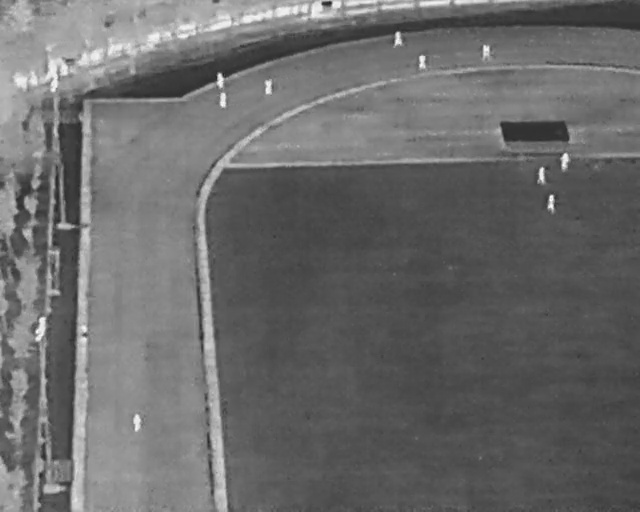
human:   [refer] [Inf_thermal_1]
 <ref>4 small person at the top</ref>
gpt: <box>[[33, 14, 35, 16, 2], [33, 18, 36, 20, 2], [40, 16, 43, 17, 2], [64, 11, 67, 12, 2]]</box>

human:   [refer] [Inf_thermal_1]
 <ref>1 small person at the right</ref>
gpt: <box>[[84, 38, 87, 40, 2]]</box>

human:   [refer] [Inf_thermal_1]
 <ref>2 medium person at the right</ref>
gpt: <box>[[83, 33, 86, 35, 2], [86, 30, 89, 32, 2]]</box>

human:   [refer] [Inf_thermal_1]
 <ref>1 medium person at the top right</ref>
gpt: <box>[[74, 9, 77, 11, 2]]</box>